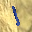
Label: 1